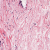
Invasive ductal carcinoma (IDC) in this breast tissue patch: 0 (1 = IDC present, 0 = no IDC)